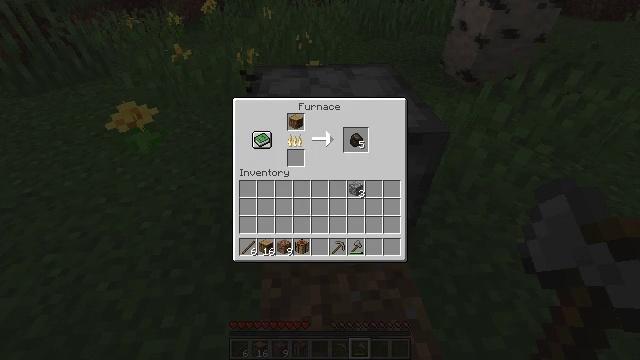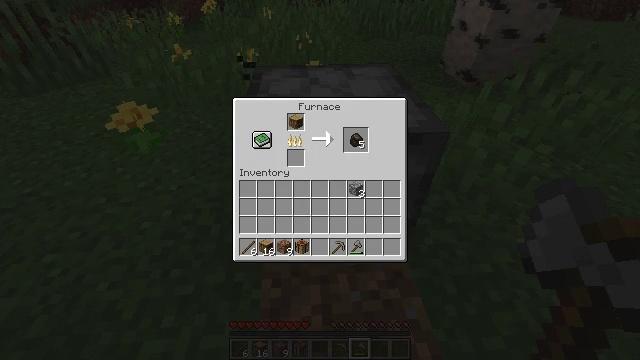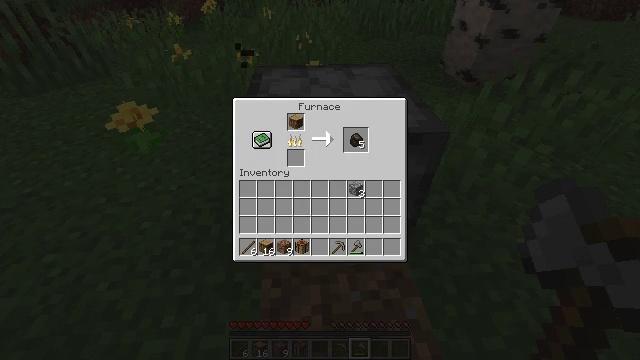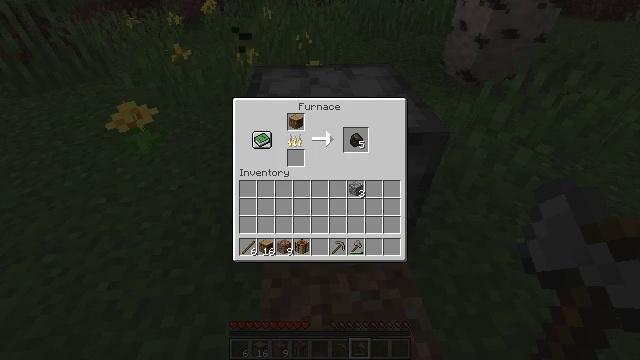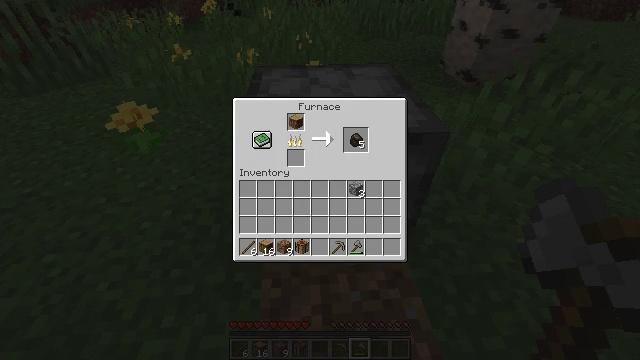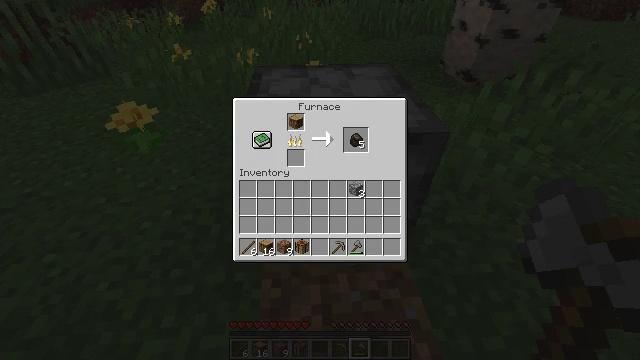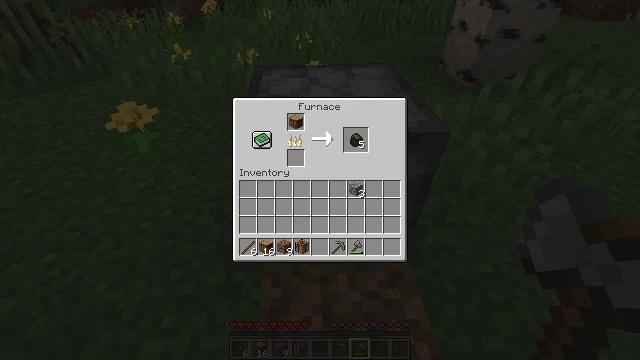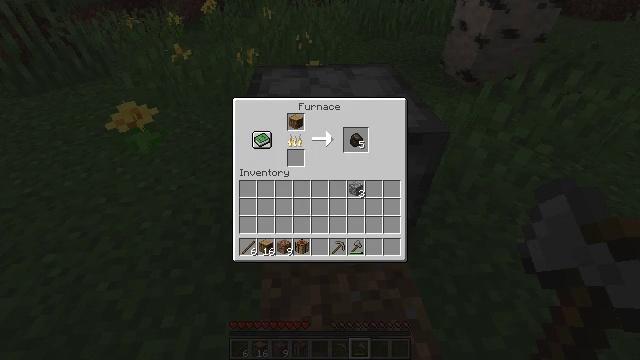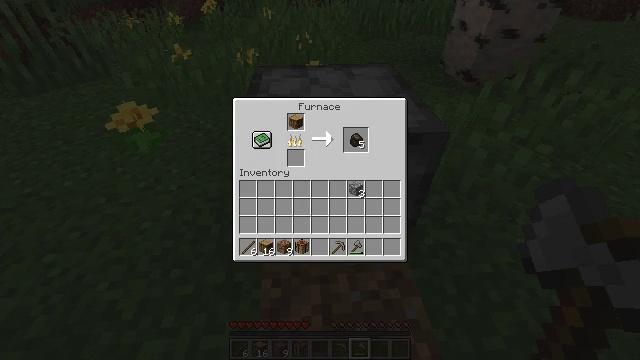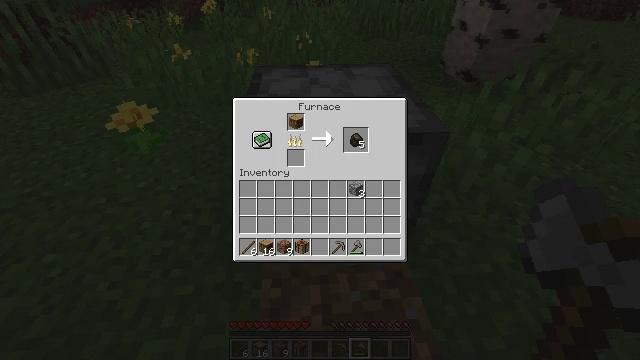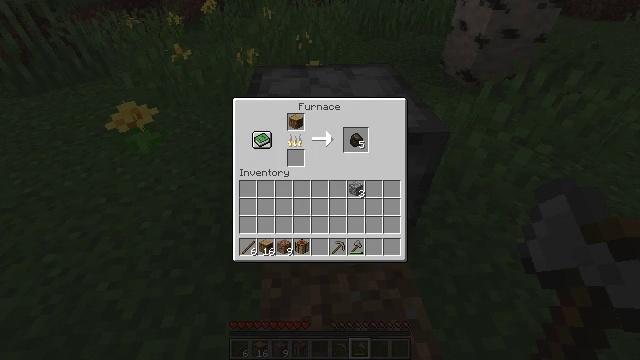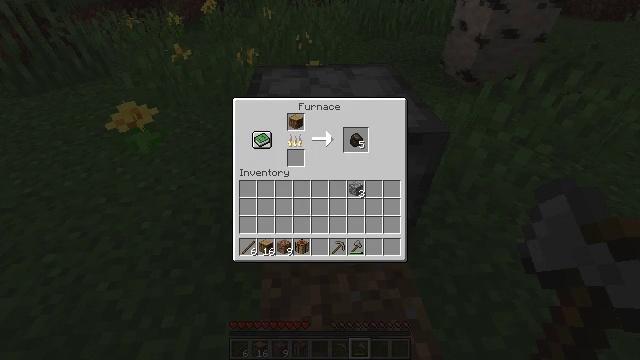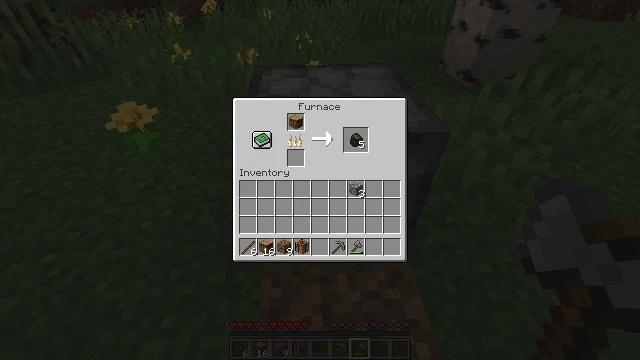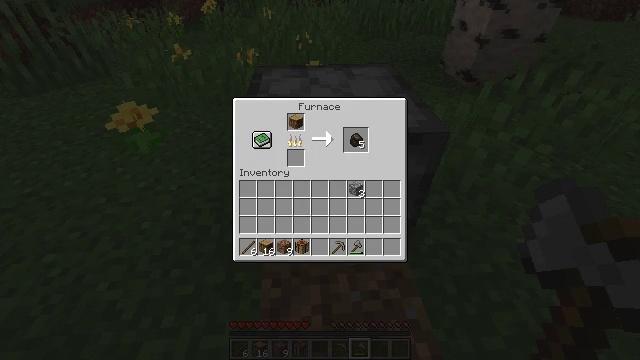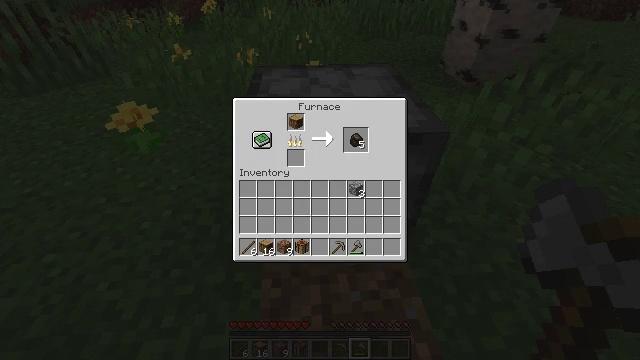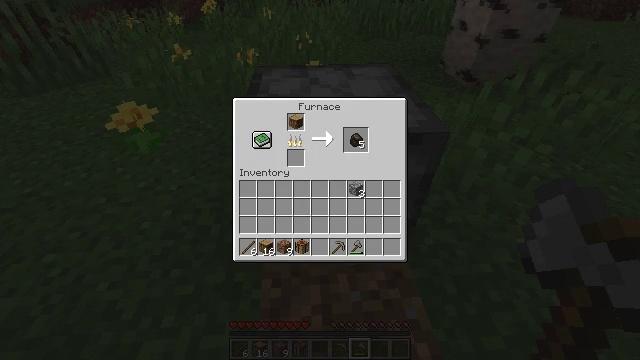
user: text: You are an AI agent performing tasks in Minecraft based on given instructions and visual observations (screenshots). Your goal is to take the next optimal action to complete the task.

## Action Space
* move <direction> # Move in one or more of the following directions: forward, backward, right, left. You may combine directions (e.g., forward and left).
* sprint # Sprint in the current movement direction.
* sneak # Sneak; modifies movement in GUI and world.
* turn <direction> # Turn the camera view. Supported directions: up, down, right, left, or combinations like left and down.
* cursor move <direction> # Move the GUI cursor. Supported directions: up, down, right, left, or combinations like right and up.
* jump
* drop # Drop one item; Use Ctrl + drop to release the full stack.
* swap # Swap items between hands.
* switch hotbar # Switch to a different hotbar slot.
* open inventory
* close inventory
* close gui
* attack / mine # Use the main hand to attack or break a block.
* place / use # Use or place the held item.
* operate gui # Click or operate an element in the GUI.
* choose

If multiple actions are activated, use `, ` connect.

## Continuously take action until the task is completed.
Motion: motion action
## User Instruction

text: Craft charcoal in a furnace.
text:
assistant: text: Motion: no_op
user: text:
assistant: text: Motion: no_op
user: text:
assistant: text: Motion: no_op
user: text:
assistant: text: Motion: no_op
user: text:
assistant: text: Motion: no_op
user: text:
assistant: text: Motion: no_op
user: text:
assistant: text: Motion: no_op
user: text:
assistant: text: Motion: no_op
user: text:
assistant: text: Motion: no_op
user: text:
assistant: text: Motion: no_op
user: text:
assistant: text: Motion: no_op
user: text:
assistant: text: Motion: no_op
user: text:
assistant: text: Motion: no_op
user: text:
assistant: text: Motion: no_op
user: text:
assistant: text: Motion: no_op
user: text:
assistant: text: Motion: no_op
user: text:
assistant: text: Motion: no_op
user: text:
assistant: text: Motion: no_op
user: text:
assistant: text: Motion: no_op
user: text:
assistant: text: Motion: no_op
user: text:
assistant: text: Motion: no_op
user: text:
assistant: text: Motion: no_op
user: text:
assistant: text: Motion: no_op
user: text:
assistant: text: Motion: no_op
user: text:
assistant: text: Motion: no_op
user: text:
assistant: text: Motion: no_op
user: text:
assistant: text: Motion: no_op
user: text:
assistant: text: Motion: no_op
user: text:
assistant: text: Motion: no_op
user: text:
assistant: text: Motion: no_op